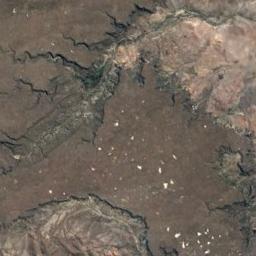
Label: desert